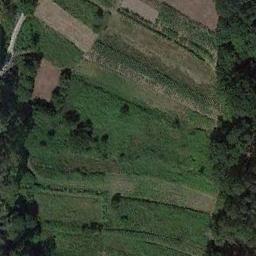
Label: terrace